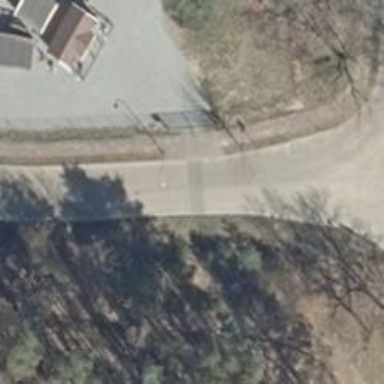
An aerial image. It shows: Sidewalk.